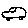
Label: car